Interaction volume radius: 5 \u00c5
Interaction volume height: 50 \u00c5
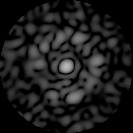
Disorder parameter: 0.804